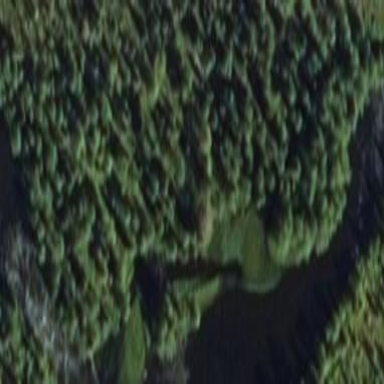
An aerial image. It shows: Evergreen needle-leaved forest.